Question: My question is simple I guess, but I can't figure it out.
Translation: Ja=Yes / Nee=No
So if cell A2 says "Nee" there should be a sentence in J2 if not then do nothing.
This is the same for al the other cells in each row.
I got my code running that it does the if statements. BUT it just need to be merged into one cell.
The Excel screenshot with an example of how it should be is as follows:

Code:
'''
Sub SampleMacro()
' Get the last row
Dim startRow As Long, lastRow As Long
startRow = 2
lastRow = Sheet1.Cells(Sheet1.Rows.Count, 1).End(xlUp).Row
Dim i As Long, Wat As String
Dim j As Long, Waarom As String
Dim sClass As String
Dim tClass As String
' Go through the parameter columns
For i = startRow To lastRow
Wat = Sheet1.Range("A" & i).Value
' Check parameters and classify accordingly
If Wat = "Nee" Then
sClass = " Er wordt in de cookie policy niet uitgelegd wat cookies zijn."
Else
sClass = ""
End If
For j = startRow To lastRow
Waarom = Sheet1.Range("B" & j).Value
If Waarom = "Nee" Then
tClass = " Waarom ze nuttig zijn is hier niet omschreven."
Else
tClass = ""
End If
' Write out the class to columns
Sheet1.Range("J" & i).Value = sClass
Sheet1.Range("K" & j).Value = tClass
Next
Next
End Sub
'''
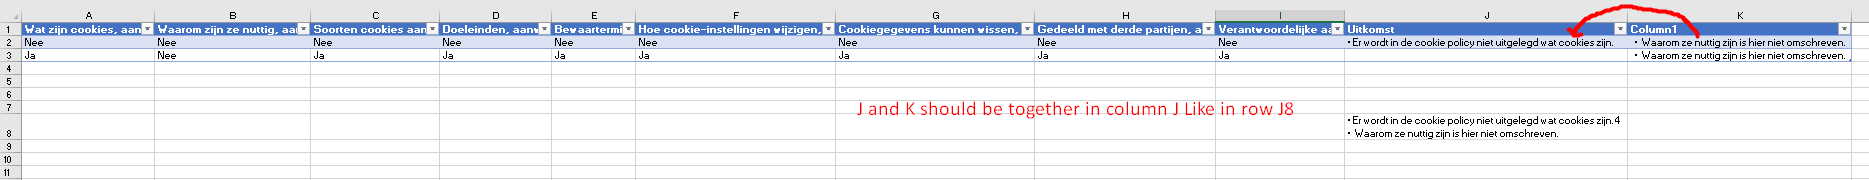
Answer: Your code can be simplified to this:
'''
For i = startRow To lastRow
' Check parameters and classify accordingly
If Sheet1.Range("A" & i).Value = "Nee" Then
Sheet1.Range("J" & i).Value = " Er wordt in de cookie policy niet uitgelegd wat cookies zijn."
End If
' If there's Nee in B column, then append next sentence with new line (Chr(10))
If Sheet1.Range("B" & i).Value = "Nee" Then
Sheet1.Range("J" & i).Value = Sheet1.Range("J" & i).Value & Chr(10) & " Waarom ze nuttig zijn is hier niet omschreven."
End If
Next
'''